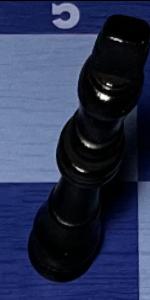
Label: King_Black